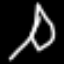
Label: diamond